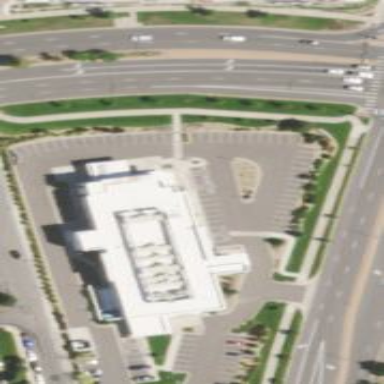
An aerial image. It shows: Hospital building.